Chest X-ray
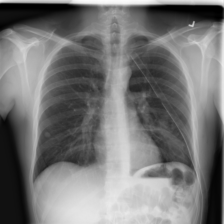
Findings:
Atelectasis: negative
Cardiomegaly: negative
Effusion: negative
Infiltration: negative
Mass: negative
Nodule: positive
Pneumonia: negative
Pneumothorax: negative
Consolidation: negative
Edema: negative
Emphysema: negative
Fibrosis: negative
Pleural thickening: negative
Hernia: negative